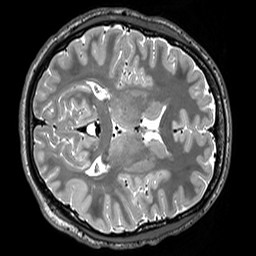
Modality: T2w
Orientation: axial
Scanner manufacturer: siemens
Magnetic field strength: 3 T
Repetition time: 3.2 s
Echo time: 0.406 s